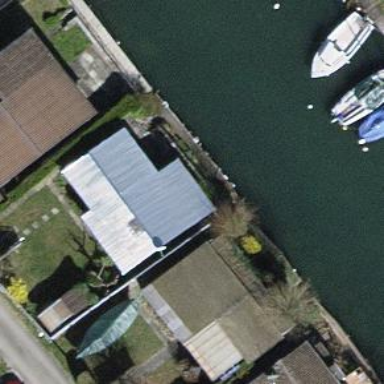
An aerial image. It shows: Static caravan building.